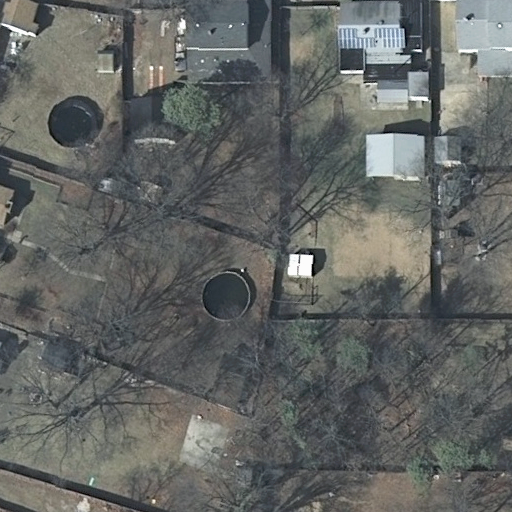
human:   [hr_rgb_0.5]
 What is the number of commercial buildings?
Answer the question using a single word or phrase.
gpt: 0

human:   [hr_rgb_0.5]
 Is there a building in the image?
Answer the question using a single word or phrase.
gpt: yes

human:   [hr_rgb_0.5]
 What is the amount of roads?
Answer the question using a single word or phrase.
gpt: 0

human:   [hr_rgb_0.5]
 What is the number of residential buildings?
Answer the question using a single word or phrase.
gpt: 7

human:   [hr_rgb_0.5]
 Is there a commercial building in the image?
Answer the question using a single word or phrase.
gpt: no

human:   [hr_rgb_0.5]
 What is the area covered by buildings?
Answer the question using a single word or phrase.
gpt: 1029m2

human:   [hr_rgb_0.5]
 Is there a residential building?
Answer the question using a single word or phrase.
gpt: yes

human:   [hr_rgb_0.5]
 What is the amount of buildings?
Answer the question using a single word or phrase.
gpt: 12

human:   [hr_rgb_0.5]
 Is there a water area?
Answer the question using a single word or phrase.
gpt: no

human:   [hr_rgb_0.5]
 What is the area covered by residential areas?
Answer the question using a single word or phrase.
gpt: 10599m2

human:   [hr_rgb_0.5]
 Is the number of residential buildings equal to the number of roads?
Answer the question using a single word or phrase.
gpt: no

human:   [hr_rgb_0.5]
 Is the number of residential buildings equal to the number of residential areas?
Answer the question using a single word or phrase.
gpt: no

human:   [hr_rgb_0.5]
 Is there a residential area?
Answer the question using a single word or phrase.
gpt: yes

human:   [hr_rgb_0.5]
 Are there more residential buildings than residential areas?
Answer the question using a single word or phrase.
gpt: yes

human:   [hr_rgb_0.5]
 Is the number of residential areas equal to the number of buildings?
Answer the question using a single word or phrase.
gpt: no

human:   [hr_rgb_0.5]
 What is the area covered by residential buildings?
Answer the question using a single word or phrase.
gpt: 849m2

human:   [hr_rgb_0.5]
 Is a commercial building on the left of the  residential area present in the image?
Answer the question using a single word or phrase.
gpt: no

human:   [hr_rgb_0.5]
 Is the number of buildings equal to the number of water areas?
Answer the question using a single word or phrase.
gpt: no

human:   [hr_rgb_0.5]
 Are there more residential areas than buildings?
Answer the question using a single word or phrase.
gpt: no

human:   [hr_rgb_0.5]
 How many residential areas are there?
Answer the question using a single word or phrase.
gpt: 1

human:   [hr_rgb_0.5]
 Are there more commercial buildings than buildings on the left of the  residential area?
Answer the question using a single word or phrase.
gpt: no

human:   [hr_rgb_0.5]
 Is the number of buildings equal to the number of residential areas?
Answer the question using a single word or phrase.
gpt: no

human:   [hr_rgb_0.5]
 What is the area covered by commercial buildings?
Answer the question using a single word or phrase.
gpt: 0m2

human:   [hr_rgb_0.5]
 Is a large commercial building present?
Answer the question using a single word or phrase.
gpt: no

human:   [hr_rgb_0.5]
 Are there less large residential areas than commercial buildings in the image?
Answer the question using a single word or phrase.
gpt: no

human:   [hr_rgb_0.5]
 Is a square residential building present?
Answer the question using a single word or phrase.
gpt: no

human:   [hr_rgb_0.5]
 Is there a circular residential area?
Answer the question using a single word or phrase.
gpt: no

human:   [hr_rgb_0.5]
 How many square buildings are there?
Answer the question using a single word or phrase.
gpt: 0

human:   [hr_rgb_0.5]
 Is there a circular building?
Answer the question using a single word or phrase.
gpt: no

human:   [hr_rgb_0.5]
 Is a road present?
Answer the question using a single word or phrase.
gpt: no

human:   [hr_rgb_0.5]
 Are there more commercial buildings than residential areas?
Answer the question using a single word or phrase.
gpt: no

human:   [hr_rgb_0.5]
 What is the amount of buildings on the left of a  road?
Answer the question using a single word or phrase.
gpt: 0

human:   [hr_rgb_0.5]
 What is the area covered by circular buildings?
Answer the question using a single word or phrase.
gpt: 0m2

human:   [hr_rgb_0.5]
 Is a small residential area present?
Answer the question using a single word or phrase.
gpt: no

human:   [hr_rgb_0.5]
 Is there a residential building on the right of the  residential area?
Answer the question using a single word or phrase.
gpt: no

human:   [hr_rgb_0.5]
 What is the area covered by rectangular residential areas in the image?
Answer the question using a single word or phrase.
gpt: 10599m2

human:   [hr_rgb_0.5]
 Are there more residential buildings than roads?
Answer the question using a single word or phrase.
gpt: yes

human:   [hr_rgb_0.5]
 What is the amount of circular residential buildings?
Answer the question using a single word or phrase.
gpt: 0

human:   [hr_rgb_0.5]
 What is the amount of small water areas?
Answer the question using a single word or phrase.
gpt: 0

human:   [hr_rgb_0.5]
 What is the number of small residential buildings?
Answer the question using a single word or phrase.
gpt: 3

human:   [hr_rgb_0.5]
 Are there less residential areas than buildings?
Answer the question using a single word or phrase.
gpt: yes

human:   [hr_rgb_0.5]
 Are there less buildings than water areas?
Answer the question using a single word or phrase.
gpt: no

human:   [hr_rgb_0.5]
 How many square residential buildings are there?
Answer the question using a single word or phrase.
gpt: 0

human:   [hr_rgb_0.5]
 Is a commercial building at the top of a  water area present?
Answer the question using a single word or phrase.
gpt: no

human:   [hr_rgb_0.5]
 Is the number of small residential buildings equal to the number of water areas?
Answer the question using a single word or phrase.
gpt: no

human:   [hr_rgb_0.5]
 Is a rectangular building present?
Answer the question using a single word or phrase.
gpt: yes

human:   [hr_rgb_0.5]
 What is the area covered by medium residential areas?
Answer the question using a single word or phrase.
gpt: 0m2

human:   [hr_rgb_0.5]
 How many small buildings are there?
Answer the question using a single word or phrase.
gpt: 8

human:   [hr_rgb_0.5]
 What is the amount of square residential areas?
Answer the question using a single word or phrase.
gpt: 0

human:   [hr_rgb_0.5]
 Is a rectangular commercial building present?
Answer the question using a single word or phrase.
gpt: no

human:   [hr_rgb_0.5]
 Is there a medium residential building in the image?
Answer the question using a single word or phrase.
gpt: yes

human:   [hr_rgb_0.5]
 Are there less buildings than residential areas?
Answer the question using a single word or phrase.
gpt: no

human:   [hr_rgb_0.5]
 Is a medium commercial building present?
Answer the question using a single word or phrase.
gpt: no

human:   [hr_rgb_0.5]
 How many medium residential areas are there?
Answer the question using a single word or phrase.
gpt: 0

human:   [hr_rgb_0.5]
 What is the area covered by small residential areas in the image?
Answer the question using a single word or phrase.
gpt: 0m2

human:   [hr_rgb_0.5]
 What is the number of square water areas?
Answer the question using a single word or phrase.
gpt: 0

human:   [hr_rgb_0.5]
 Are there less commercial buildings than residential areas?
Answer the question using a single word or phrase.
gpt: yes

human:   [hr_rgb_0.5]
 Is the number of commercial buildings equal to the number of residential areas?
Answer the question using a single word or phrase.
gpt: no

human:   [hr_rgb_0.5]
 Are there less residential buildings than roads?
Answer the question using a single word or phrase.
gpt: no

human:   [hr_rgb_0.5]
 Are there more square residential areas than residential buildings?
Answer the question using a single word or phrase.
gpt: no

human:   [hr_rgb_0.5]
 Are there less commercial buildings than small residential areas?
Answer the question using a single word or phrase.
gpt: no

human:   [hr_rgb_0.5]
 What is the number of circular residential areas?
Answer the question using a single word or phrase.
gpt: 0

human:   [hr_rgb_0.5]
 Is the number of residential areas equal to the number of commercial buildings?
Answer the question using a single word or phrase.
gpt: no

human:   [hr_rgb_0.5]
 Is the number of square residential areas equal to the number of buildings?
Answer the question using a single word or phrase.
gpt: no